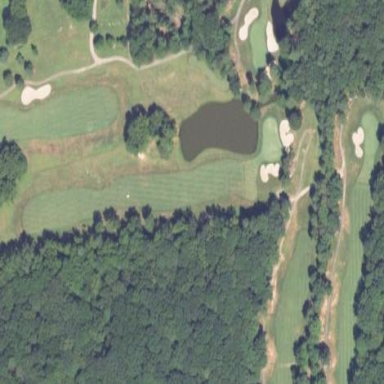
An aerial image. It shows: Designated golf cart path for smooth navigation.